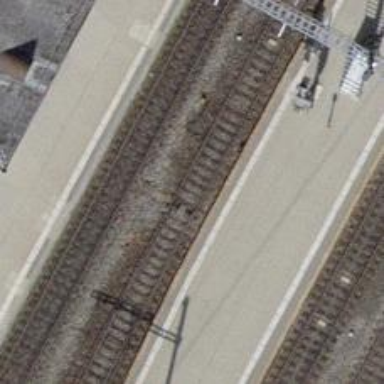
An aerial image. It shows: Railway switch.